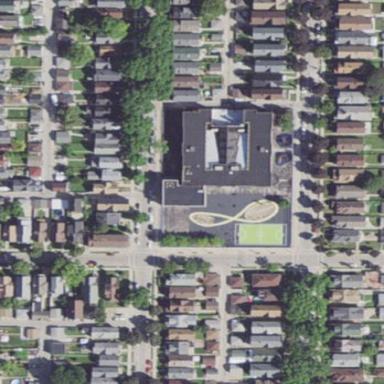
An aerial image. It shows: School.